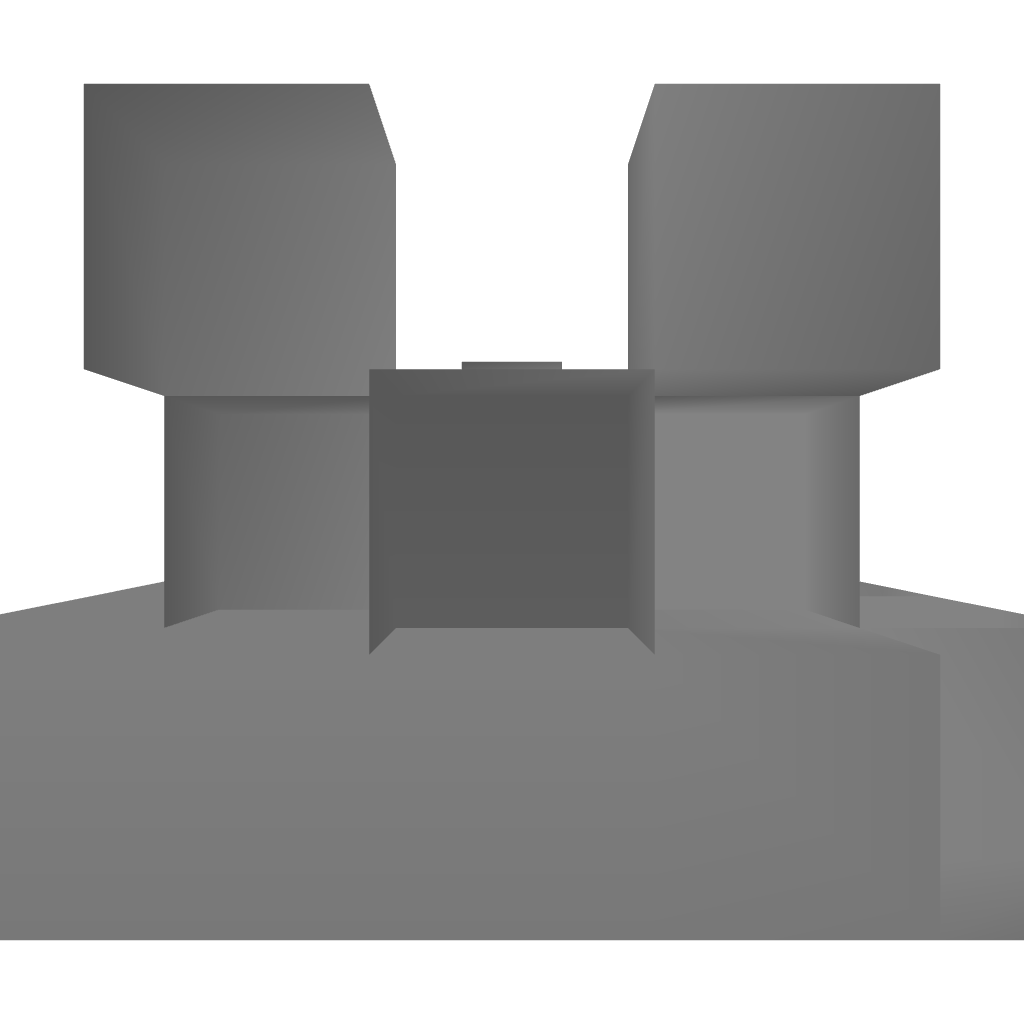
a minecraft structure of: Auto TNT Cannon bad low quality